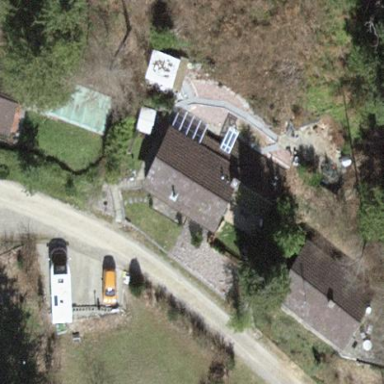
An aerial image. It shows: Detached building.